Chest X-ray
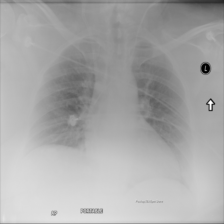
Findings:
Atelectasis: negative
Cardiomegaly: negative
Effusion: negative
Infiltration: negative
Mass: negative
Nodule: negative
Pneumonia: negative
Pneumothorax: negative
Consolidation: negative
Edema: negative
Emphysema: negative
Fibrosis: negative
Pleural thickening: negative
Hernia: negative